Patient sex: M
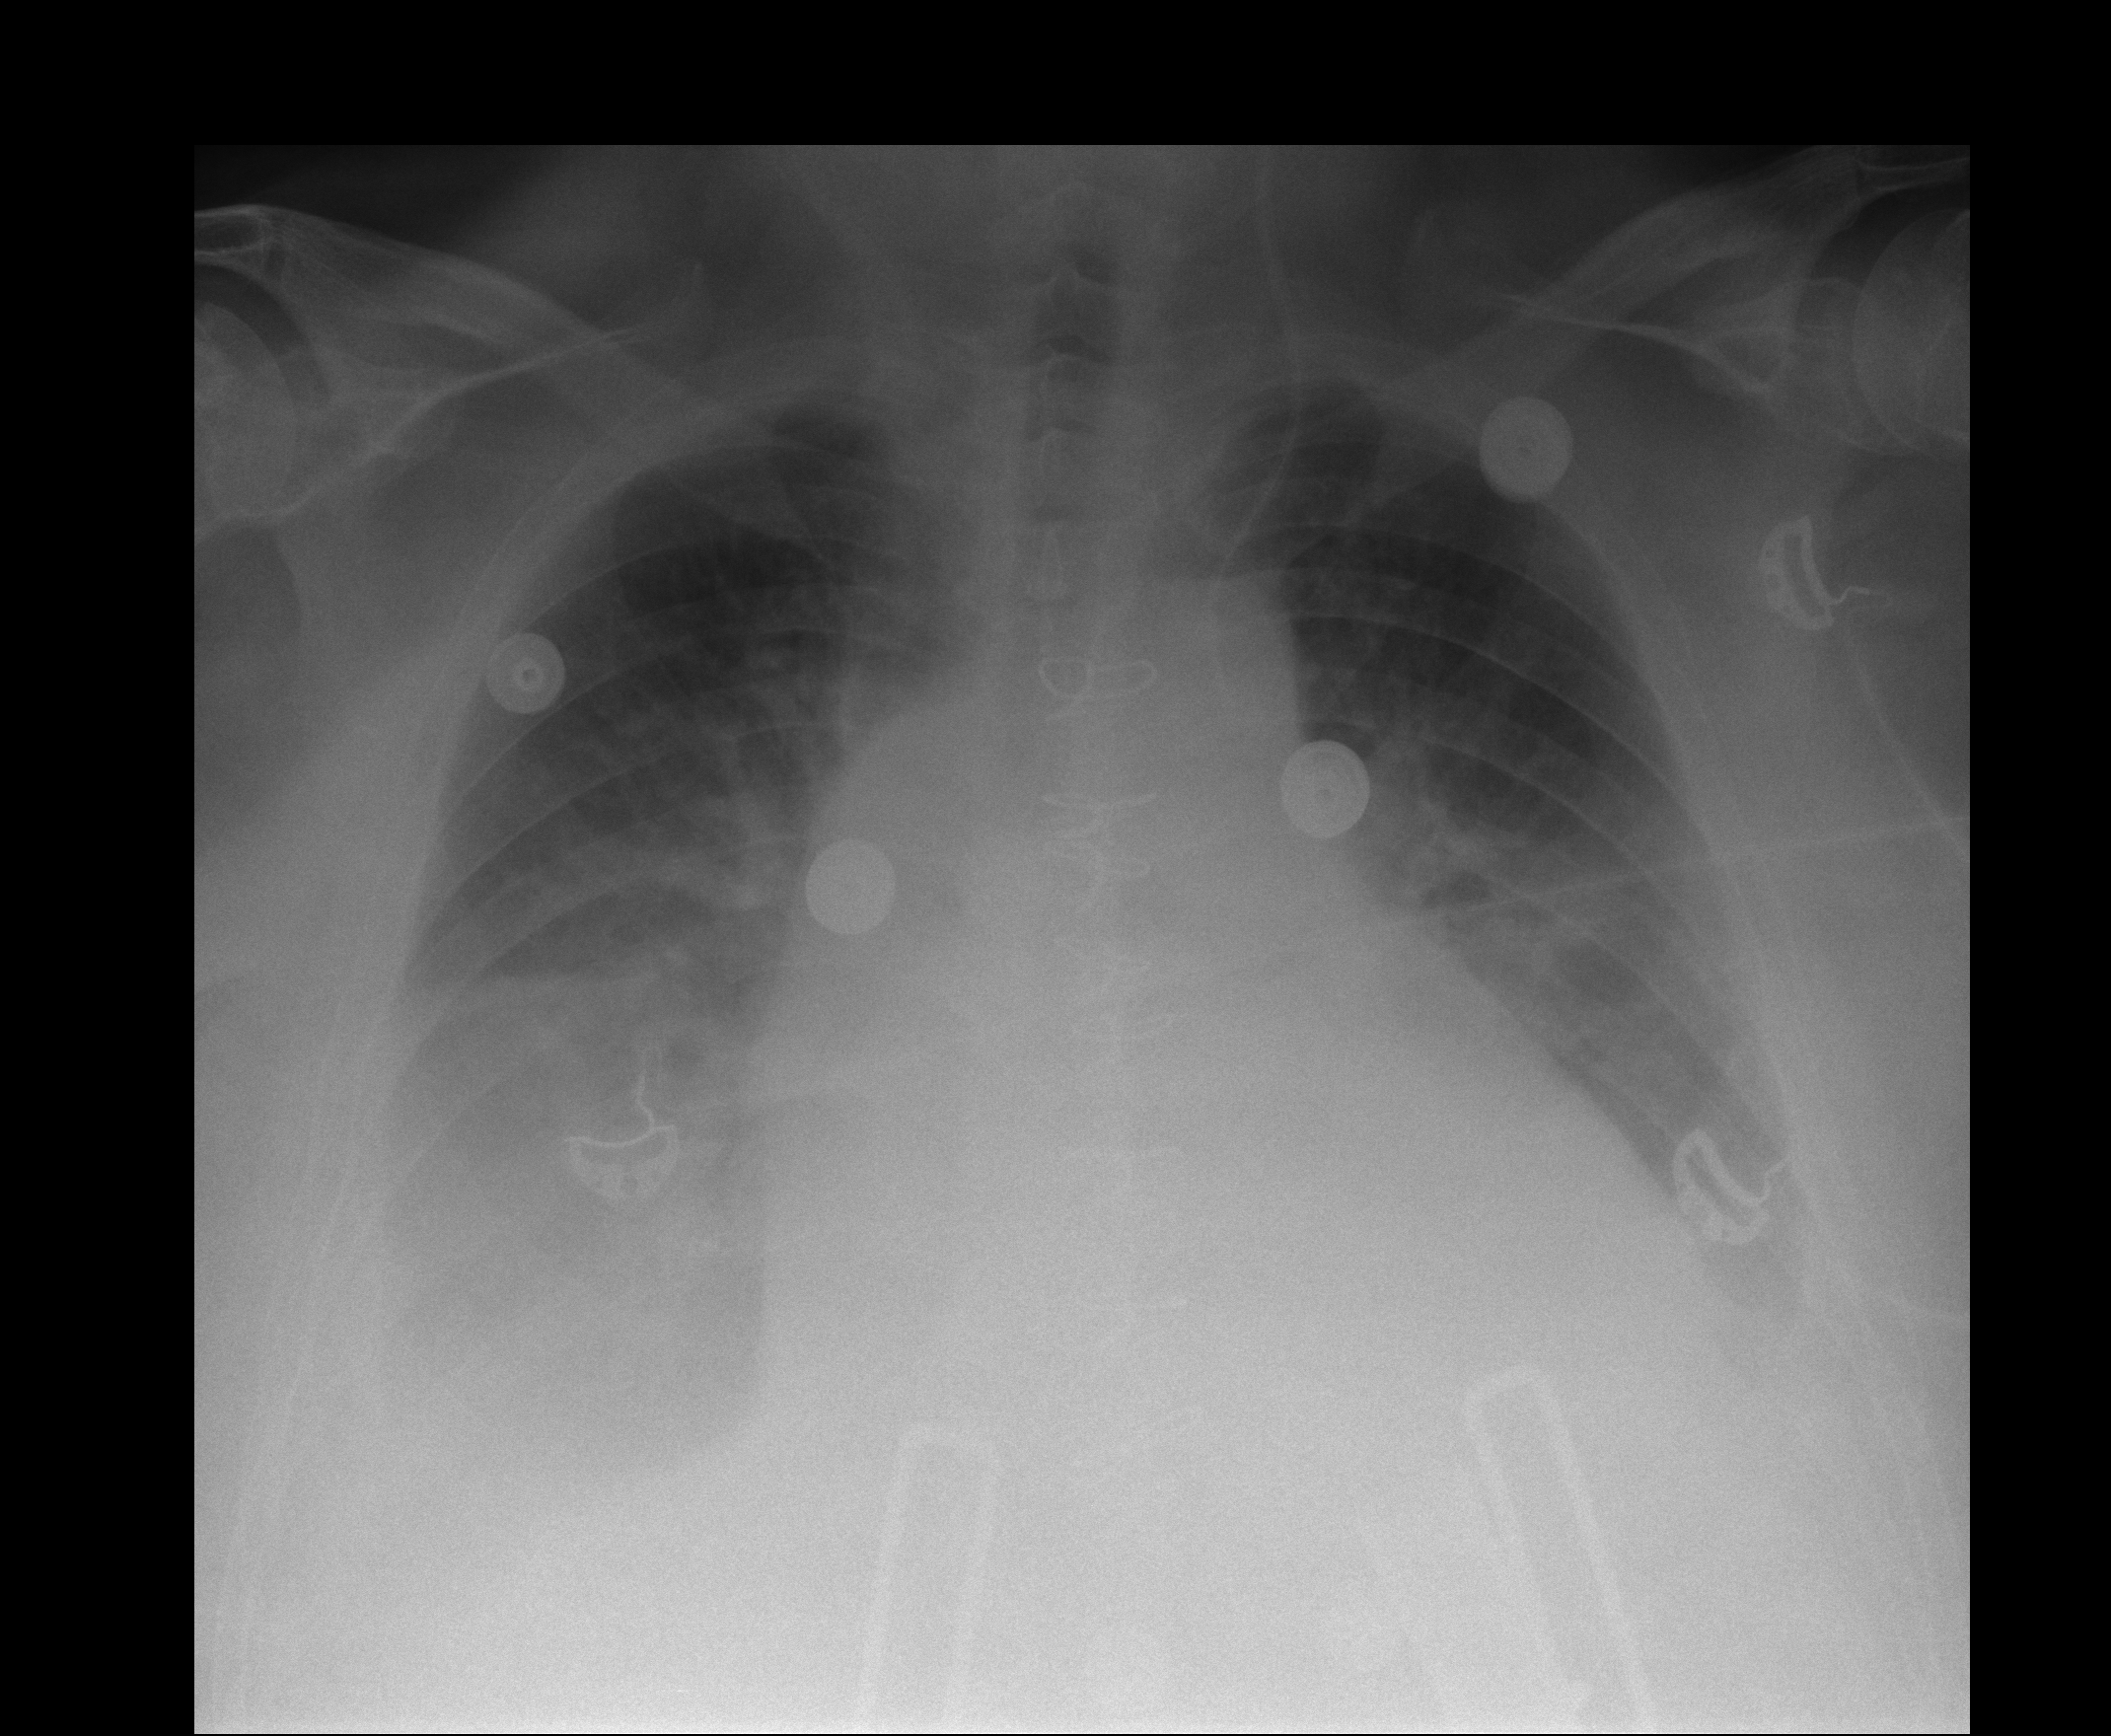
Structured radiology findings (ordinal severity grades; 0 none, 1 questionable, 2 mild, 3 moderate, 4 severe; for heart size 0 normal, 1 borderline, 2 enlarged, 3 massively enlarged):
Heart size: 2
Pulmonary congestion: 1
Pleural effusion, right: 3
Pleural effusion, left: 3
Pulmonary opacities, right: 0
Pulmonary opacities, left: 0
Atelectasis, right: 2
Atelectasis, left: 2